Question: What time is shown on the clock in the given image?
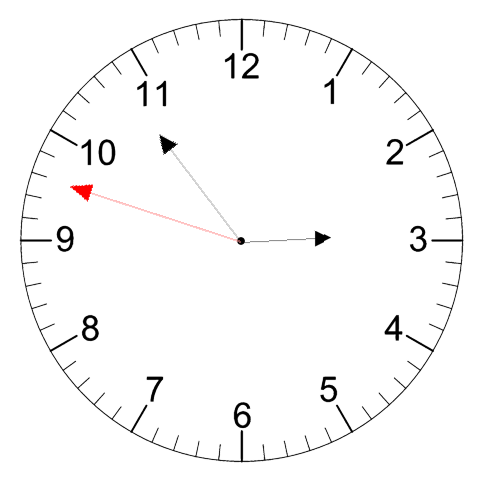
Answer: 02:53:48